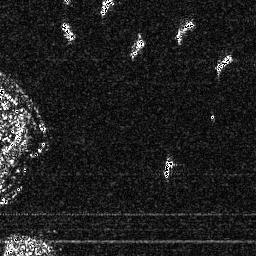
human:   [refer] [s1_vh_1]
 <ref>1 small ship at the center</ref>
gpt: <box>[[62, 60, 67, 69, 0]]</box>

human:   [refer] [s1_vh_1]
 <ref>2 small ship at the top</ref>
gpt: <box>[[38, 0, 44, 5, 0]], [[50, 14, 56, 22, 0]]</box>

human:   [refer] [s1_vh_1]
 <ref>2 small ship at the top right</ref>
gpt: <box>[[67, 7, 75, 15, 0]], [[83, 20, 91, 28, 0]]</box>